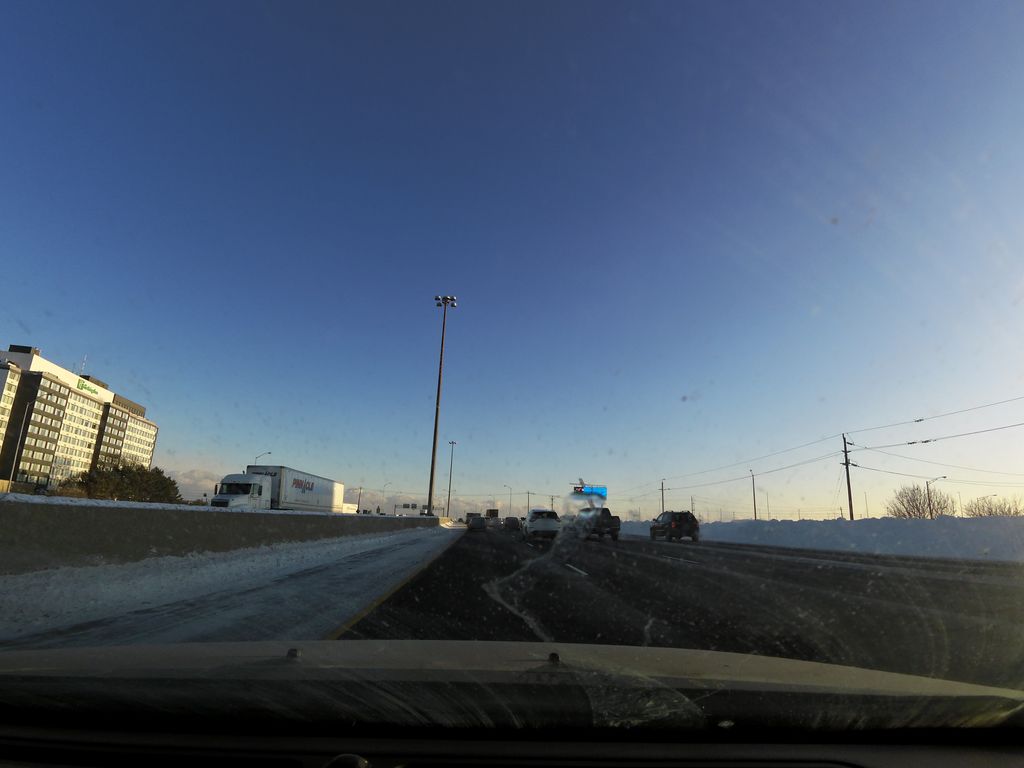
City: toronto